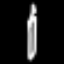
Label: pencil